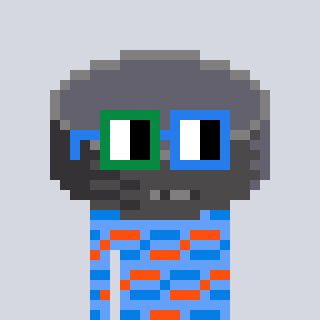
a pixel art character with square green and blue glasses, a hockey puck-shaped head and a blue-colored body on a cool background